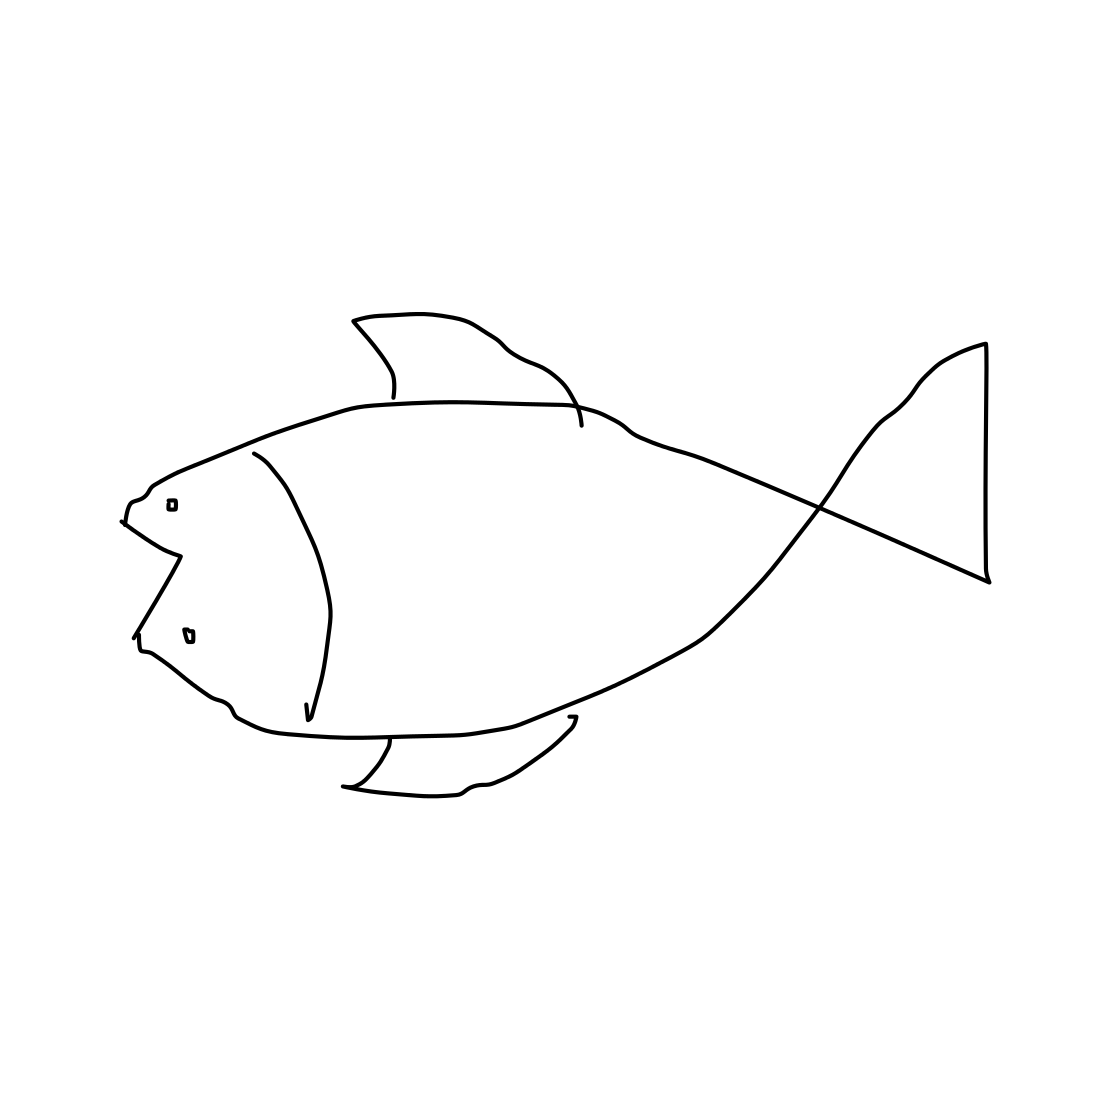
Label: shark